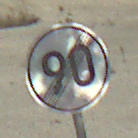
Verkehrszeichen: EndeGeschwindigkeit90
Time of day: MorningAfternoon
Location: Outdoor (Beach)
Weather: PartlyCloudy
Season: NotSpecified
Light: Natural